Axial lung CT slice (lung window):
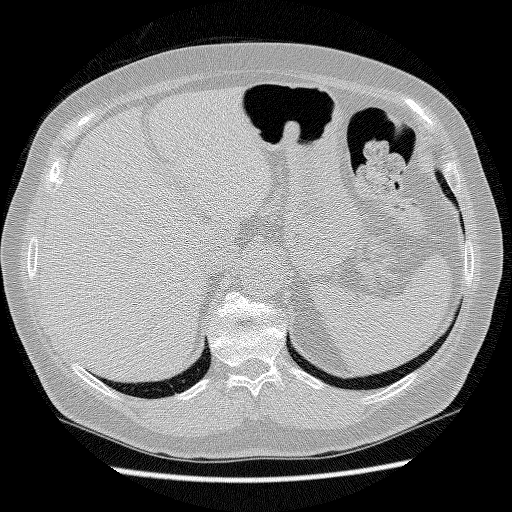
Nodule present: no